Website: macys
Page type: customer-info-address
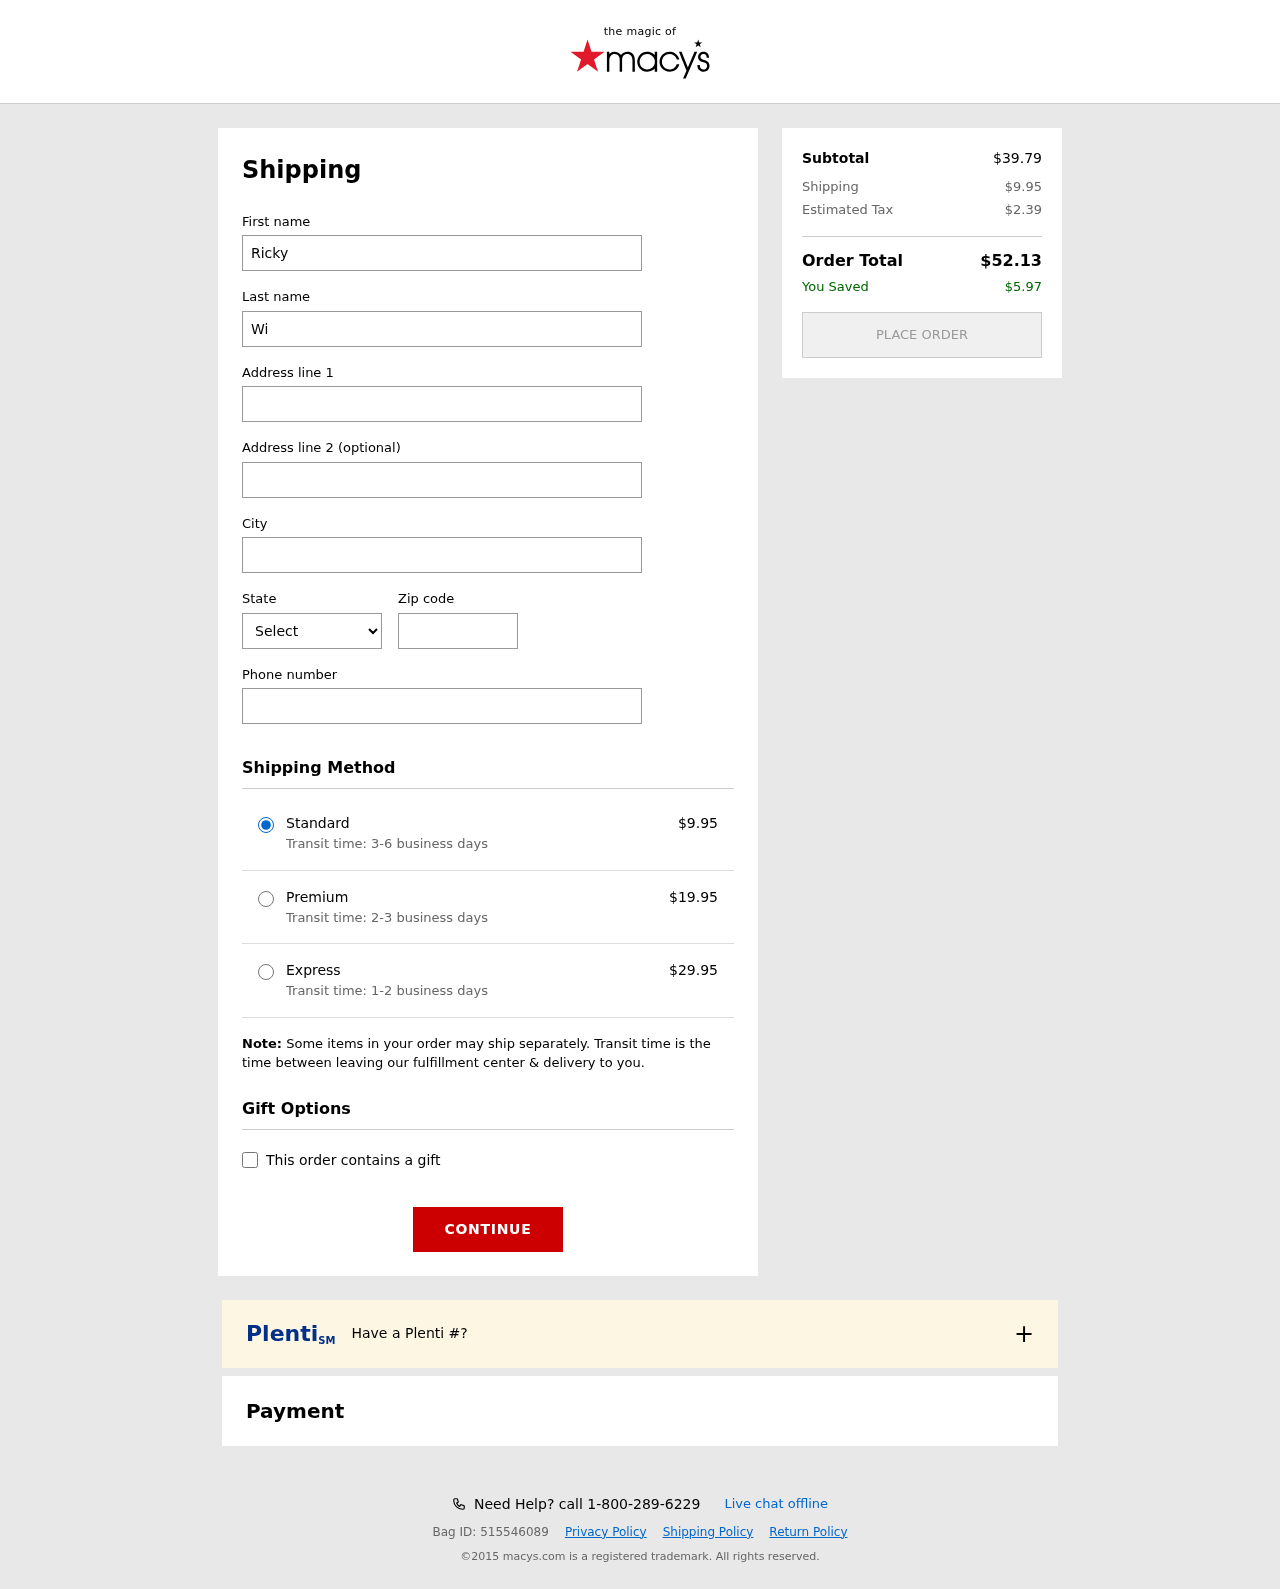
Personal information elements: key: PII_CITY
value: Allenchester
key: PII_FIRSTNAME
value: Ricky
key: PII_LASTNAME
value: Williams
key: PII_PHONE
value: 7497039422
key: PII_POSTCODE
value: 67600
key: PII_STATE_ABBR
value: SC
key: PII_STREET
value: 720 Hayden Shore
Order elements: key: ORDER_SHIPPING_COST
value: $9.95
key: ORDER_SHIPPING_COST_PREMIUM
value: $19.95
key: ORDER_SHIPPING_COST_EXPRESS
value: $29.95
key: ORDER_SUBTOTAL
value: $39.79
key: ORDER_TAX
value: $2.39
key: ORDER_TOTAL
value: $52.13
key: ORDER_SAVINGS
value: $5.97